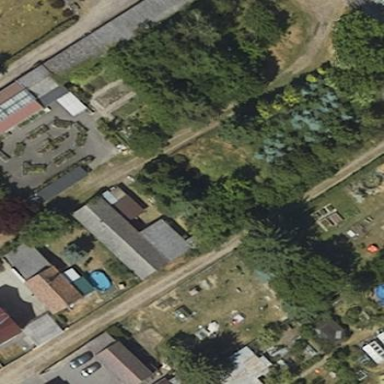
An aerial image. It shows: Retail building that houses garden center shop.